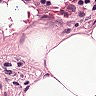
Metastatic tissue present: no